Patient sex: F
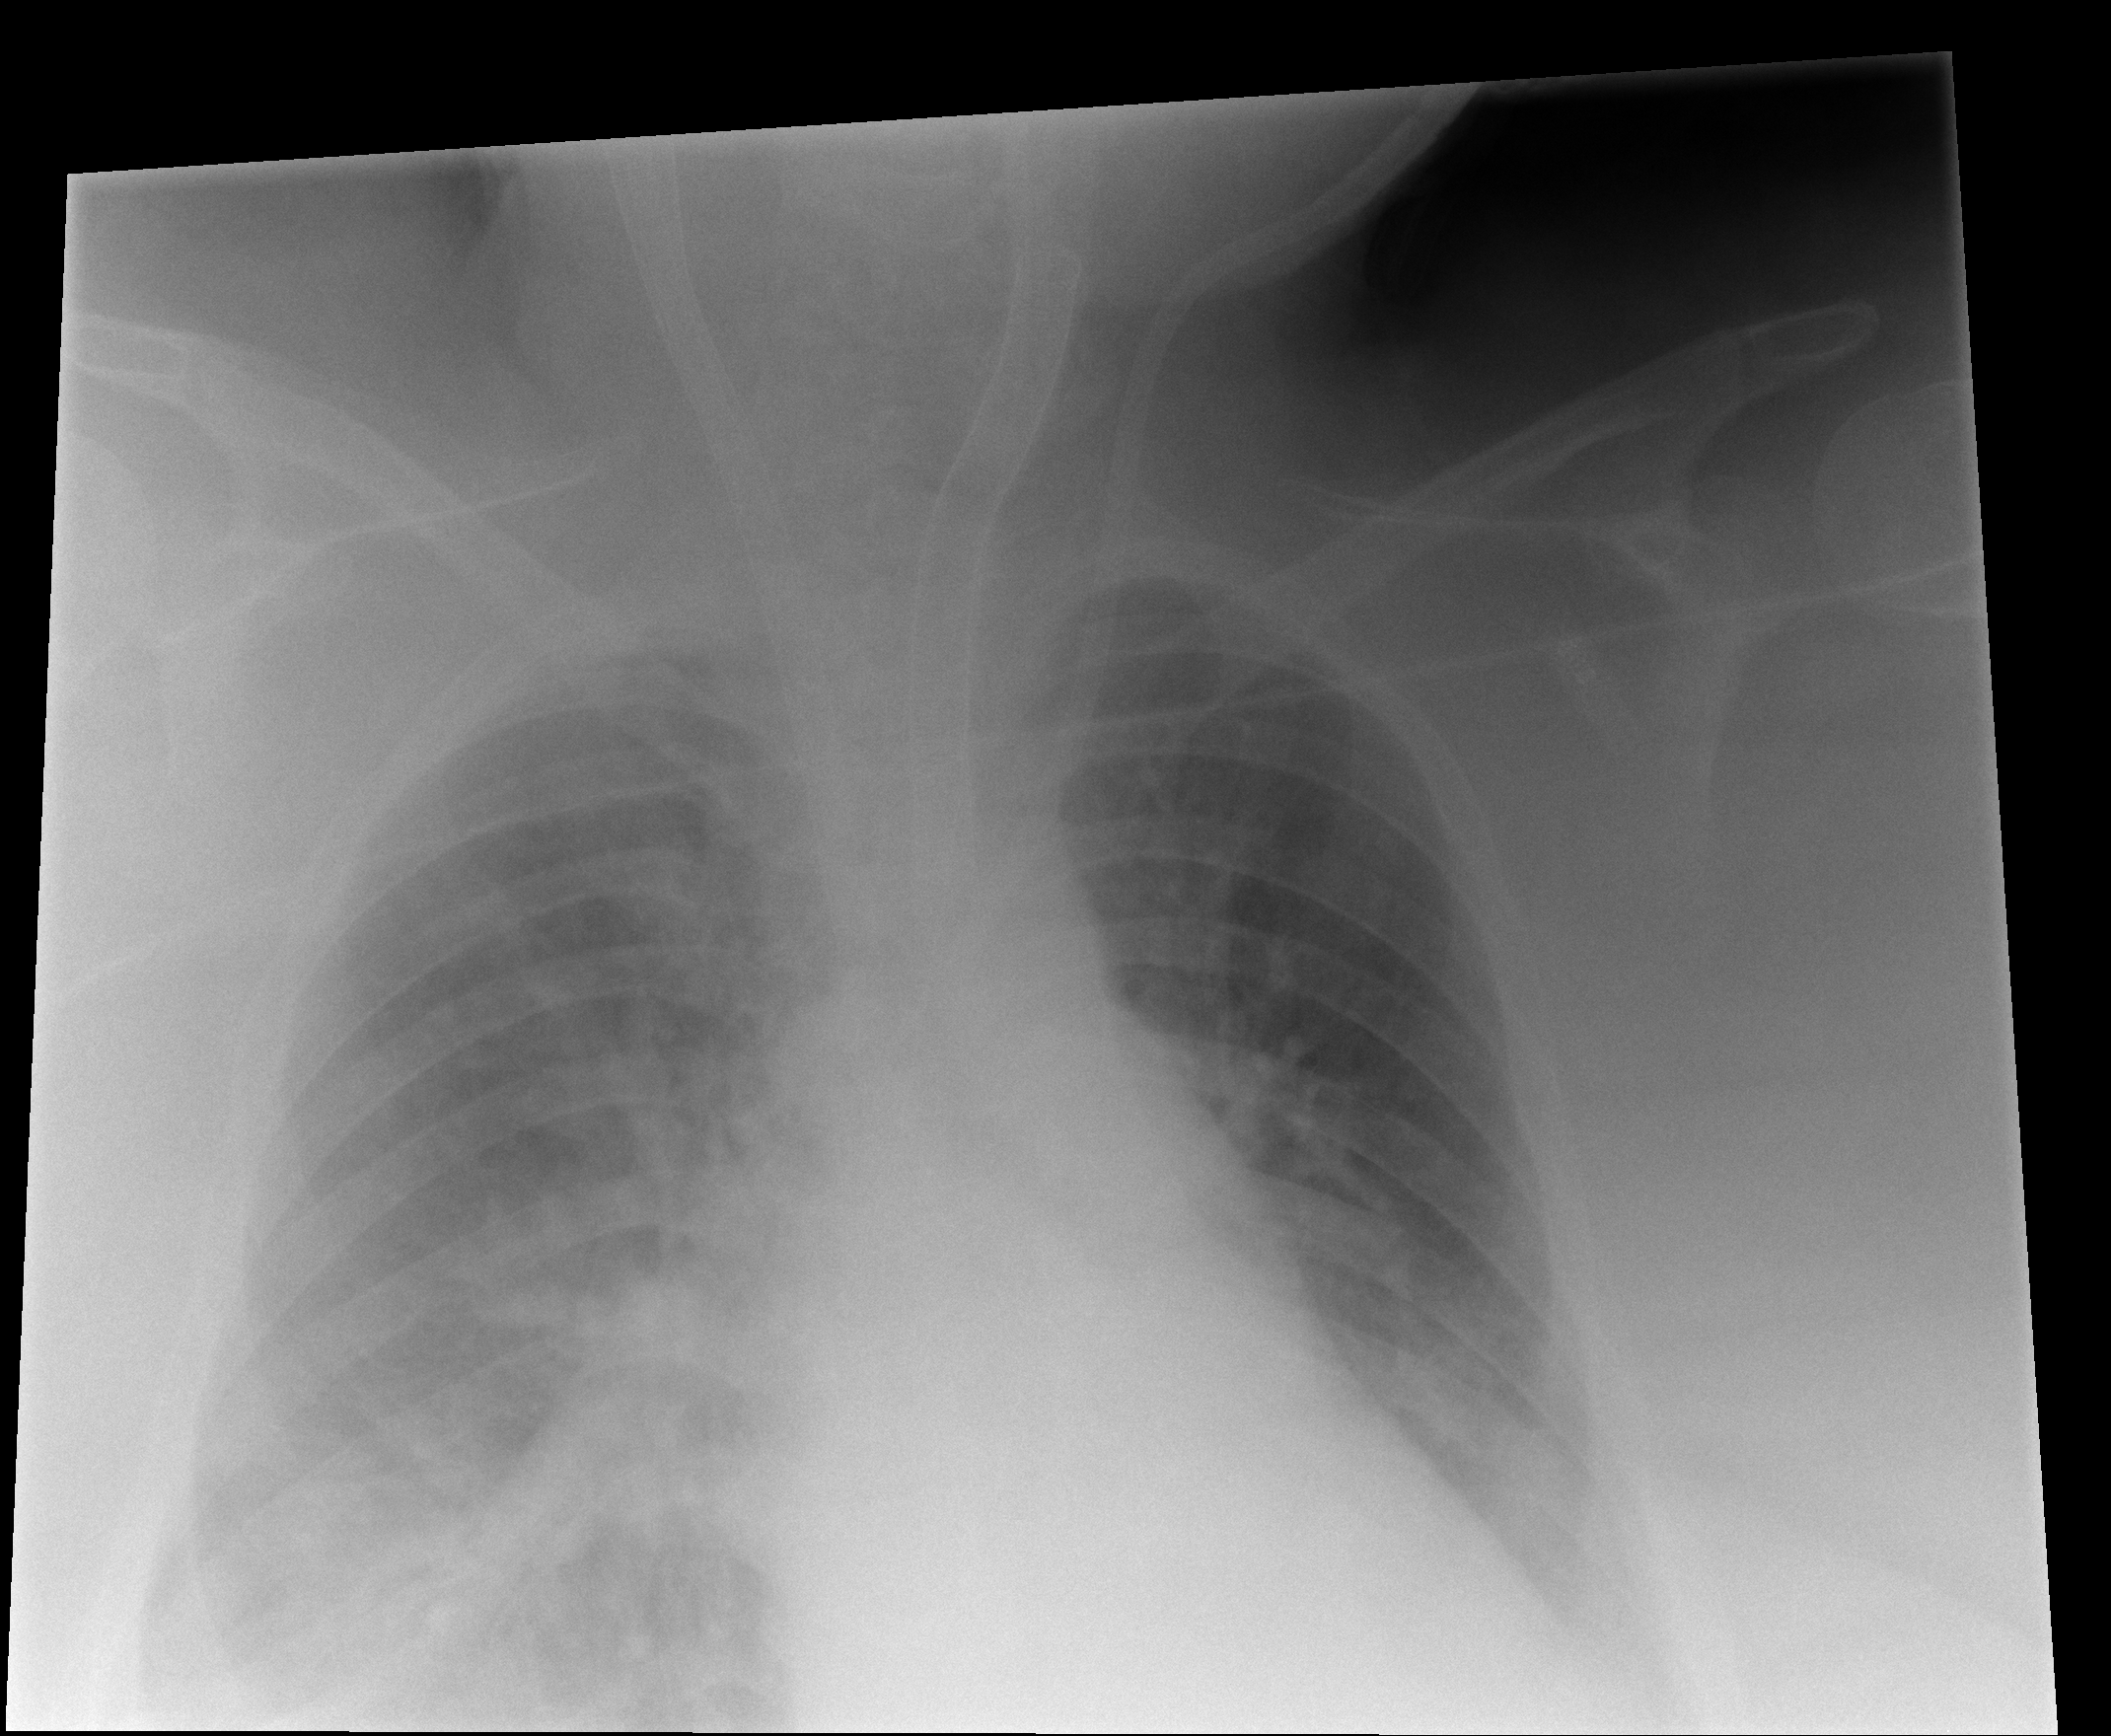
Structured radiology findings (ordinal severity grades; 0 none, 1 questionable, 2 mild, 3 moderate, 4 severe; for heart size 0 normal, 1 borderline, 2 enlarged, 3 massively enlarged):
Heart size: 1
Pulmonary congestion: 2
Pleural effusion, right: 2
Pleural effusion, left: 1
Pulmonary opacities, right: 2
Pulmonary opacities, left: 0
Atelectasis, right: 2
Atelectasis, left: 2